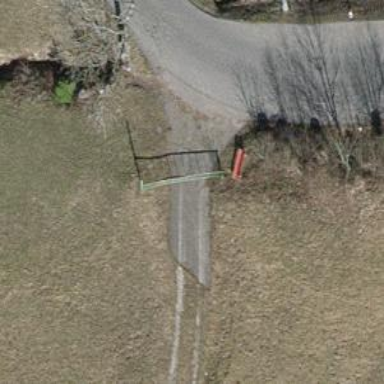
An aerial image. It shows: Brown bench.